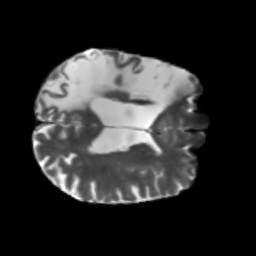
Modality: T2w
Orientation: axial
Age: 71
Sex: male
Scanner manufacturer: siemens
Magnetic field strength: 3 T
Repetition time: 5.25 s
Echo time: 0.08 s